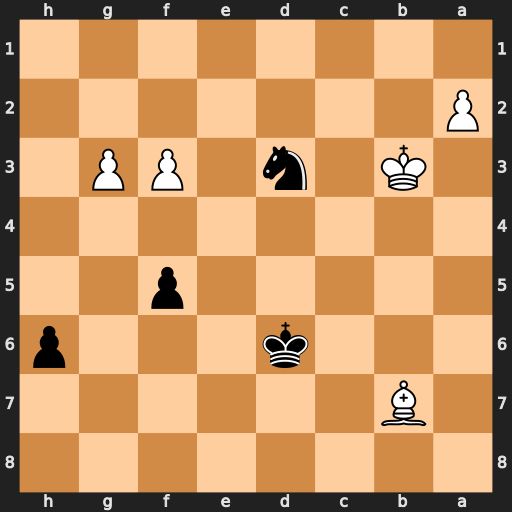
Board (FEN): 8/1B6/3k3p/5p2/8/1K1n1PP1/P7/8
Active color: b
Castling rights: -
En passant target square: -
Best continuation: Nc5+ Kc3 Nxb7 Kd4 h5